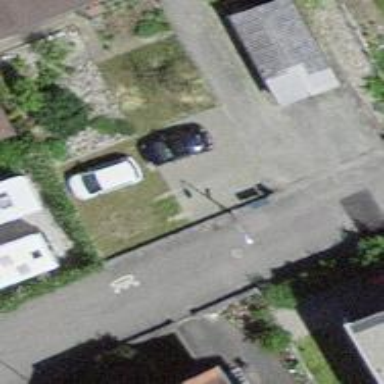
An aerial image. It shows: Smooth asphalt road in residential area.